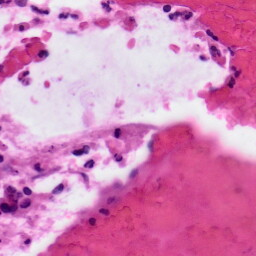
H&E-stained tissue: Colon